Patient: sex F, age 89
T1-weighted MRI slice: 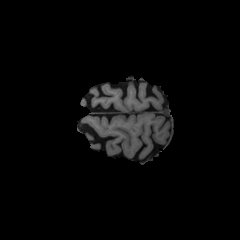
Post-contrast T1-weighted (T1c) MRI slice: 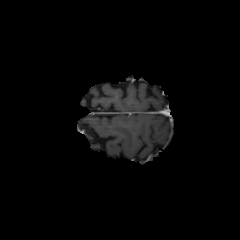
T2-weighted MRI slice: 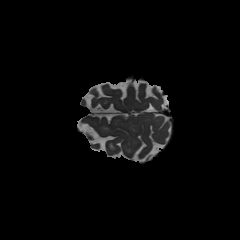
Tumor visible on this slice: no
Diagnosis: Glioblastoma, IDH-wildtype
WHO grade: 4